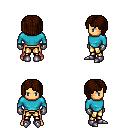
a pixel art fantasy rpg character, male body template, human, tanned skin, teal long-sleeve shirt, gold greaves, brown pageboy hairstyle, metal gloves, metal boots, four views (front, back, left, right), 2x2 character sprite sheet, small pixel art, hard edges, no anti-aliasing